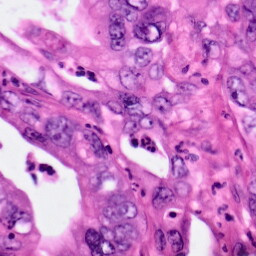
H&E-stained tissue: Pancreatic